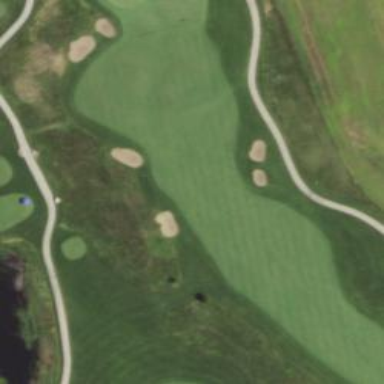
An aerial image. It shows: Golf hole.